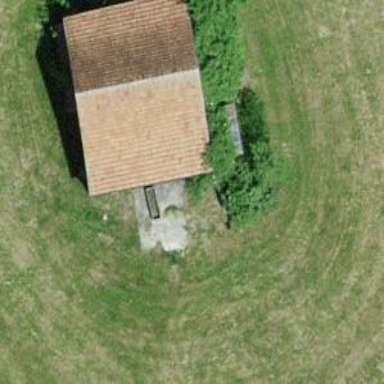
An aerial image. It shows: Farm auxiliary building with gabled roof.